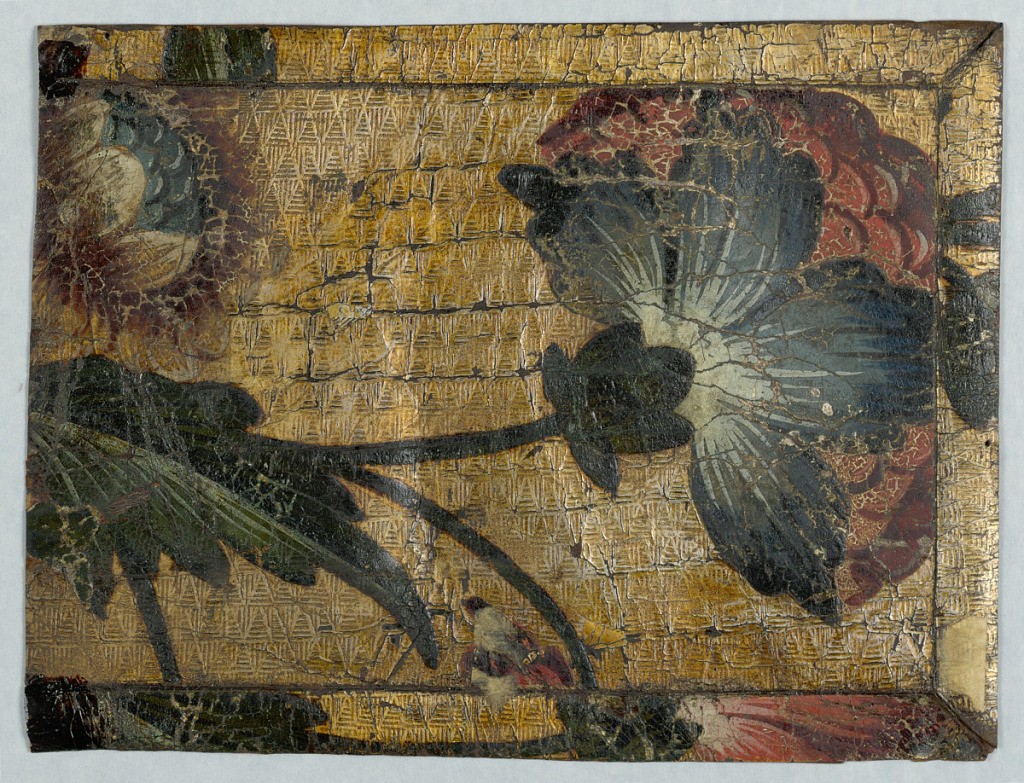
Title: Sidewall
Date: ca. 1725
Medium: Leather, stamped, painted, silvered
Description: Large-scale red and blue flower, on background embossed with triangles.